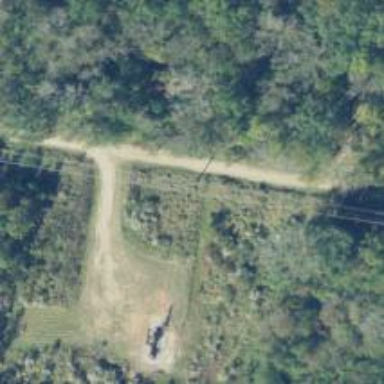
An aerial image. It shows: Power pole.